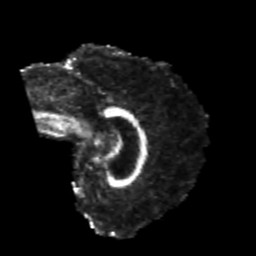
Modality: FA
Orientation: sagittal
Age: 23
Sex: male
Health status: healthy
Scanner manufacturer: philips
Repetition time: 7.388 s
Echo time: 0.08599 s